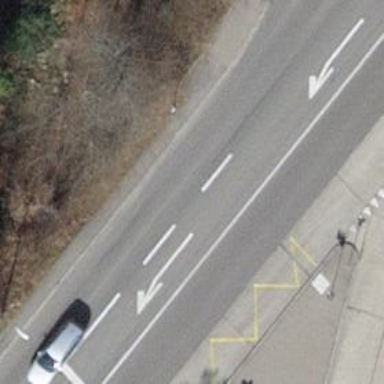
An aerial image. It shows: Bus stop with designated stop position for public transport.